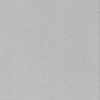
Label: dusty